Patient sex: M
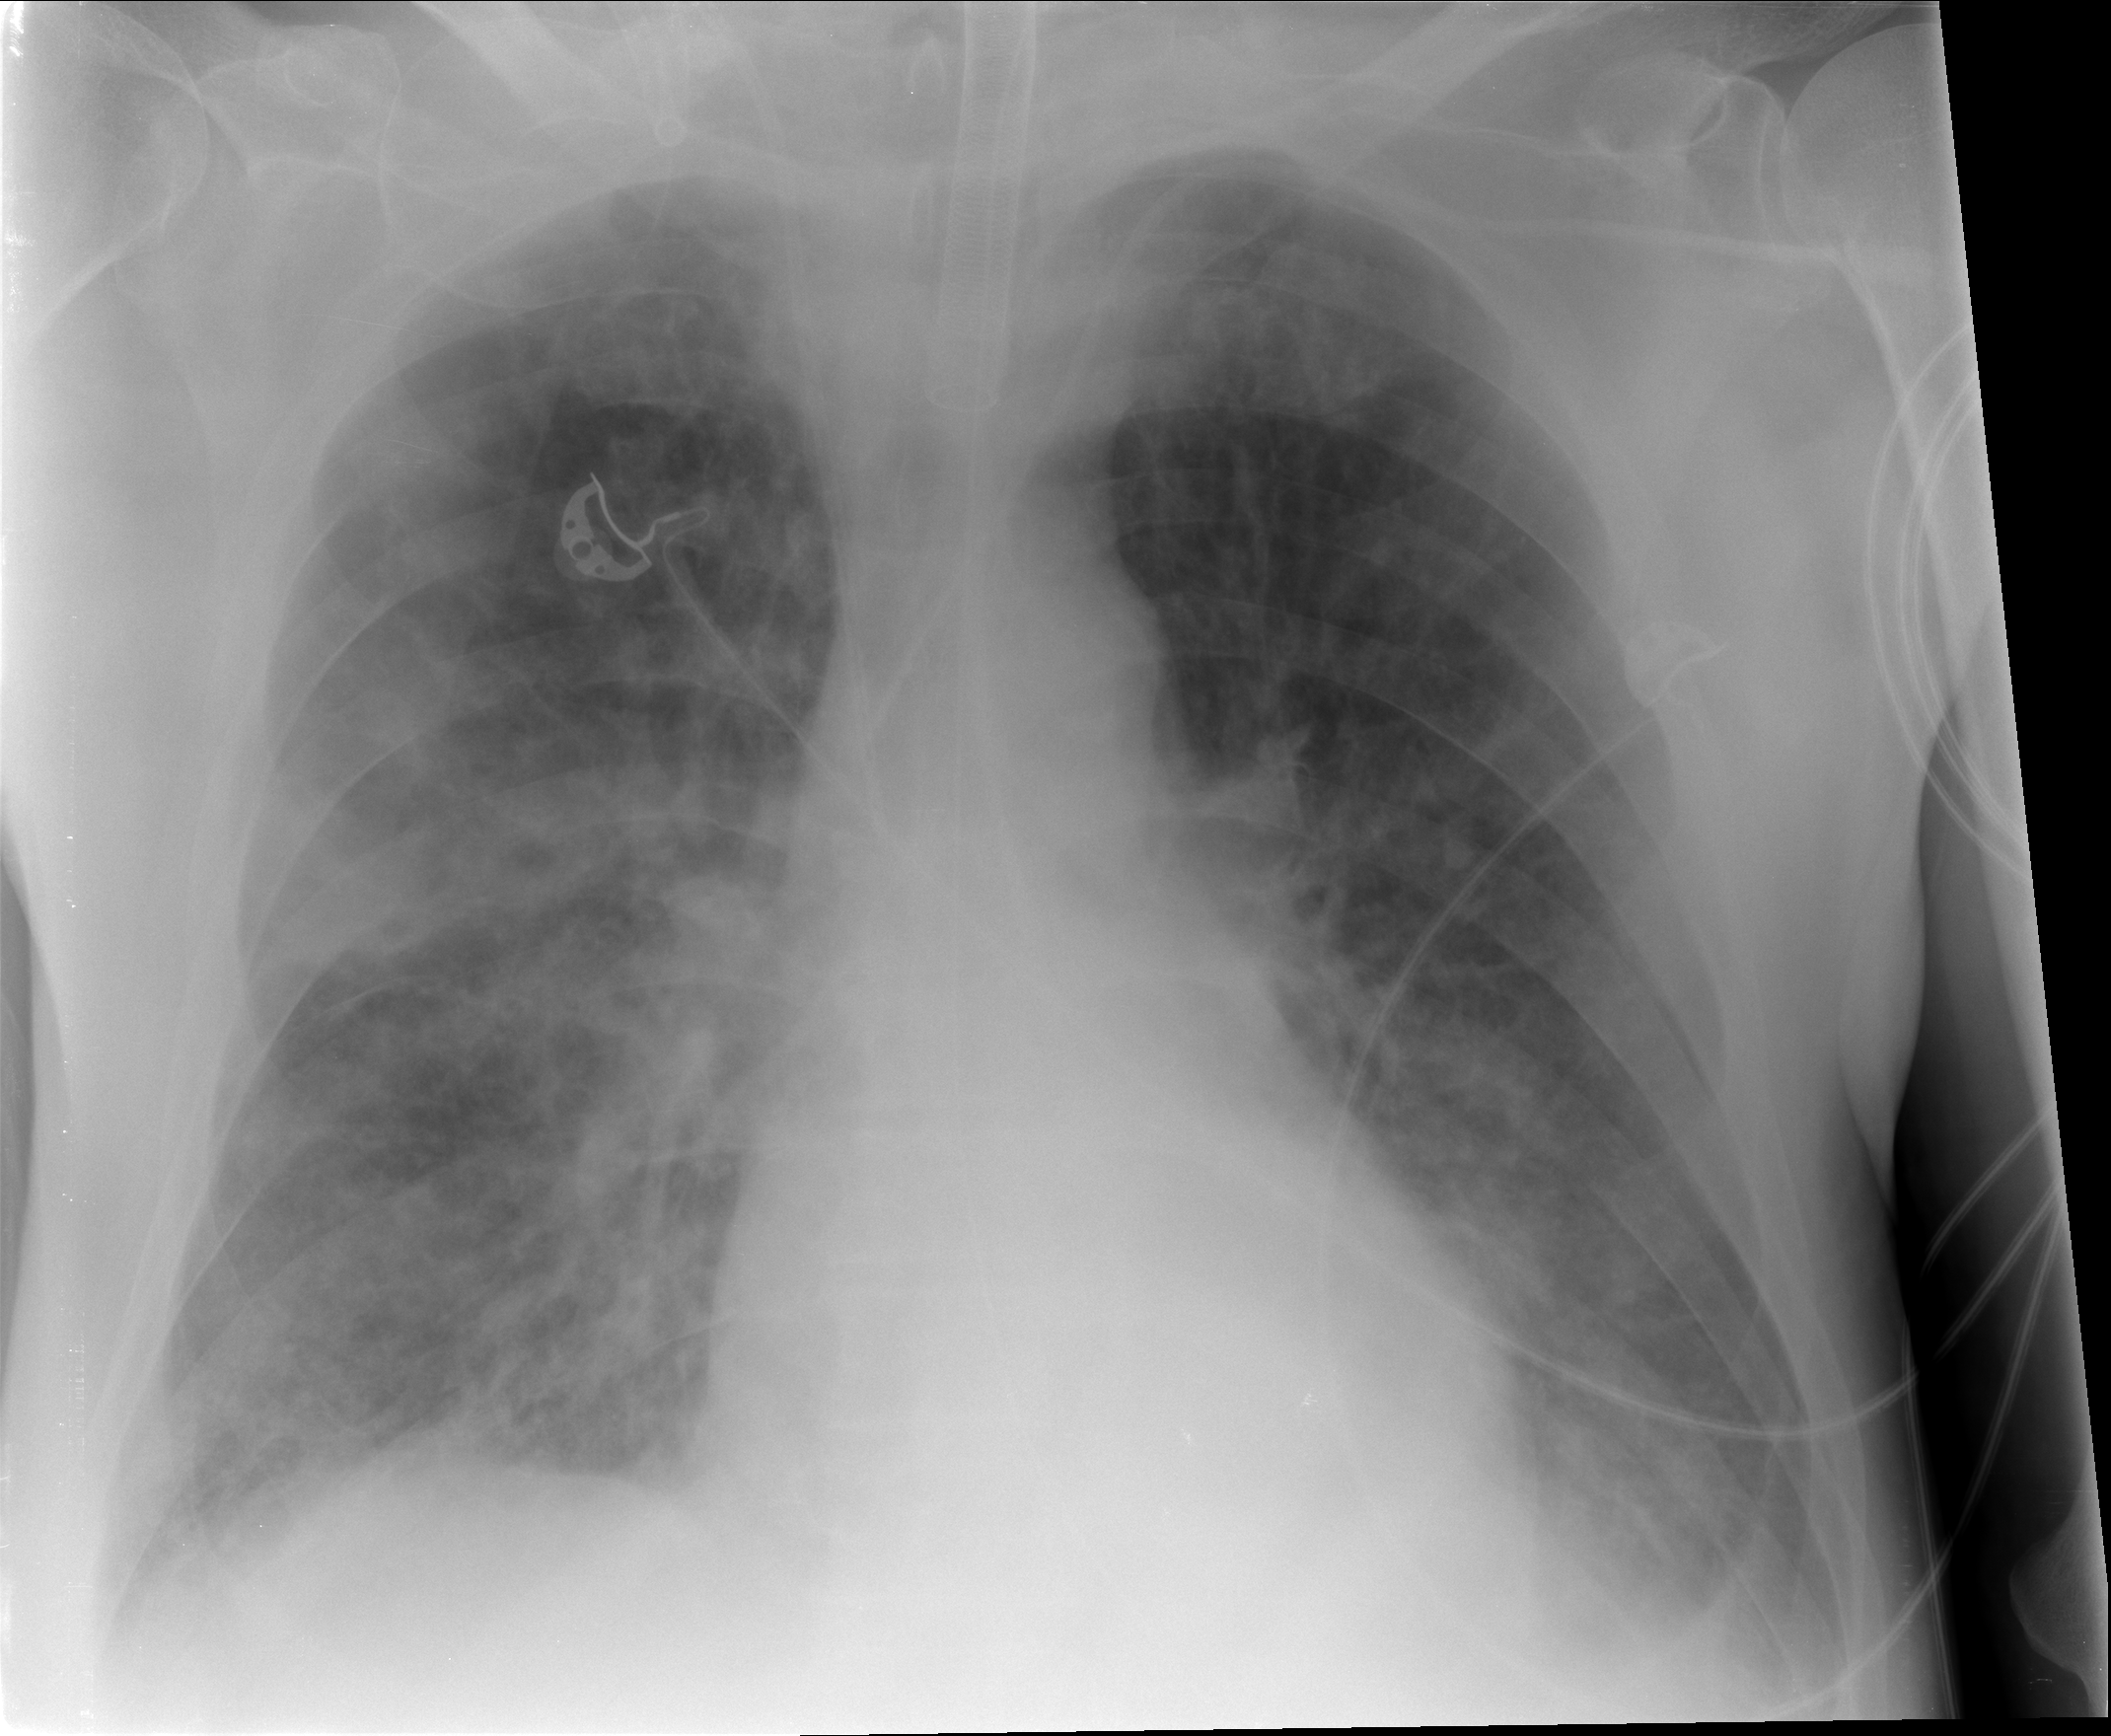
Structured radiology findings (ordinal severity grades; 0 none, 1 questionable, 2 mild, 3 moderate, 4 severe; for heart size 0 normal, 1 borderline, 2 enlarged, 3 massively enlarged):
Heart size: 0
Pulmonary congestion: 1
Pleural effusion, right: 2
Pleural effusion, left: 2
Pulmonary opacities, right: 3
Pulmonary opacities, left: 2
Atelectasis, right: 2
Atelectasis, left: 2